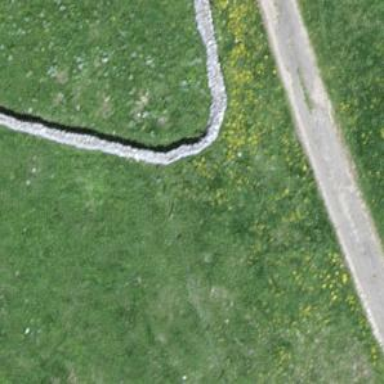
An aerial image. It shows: Wall barrier.